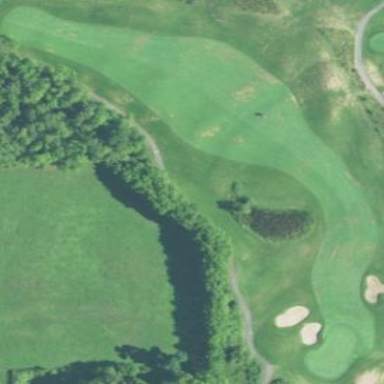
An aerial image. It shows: Grassy area designated as golf fairway.